Group 1:
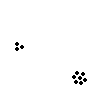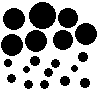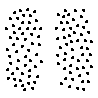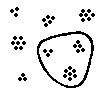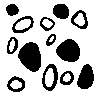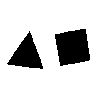
Group 2:
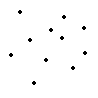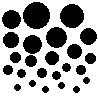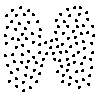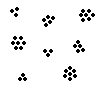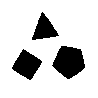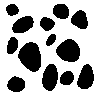
Rule separating the two groups: Two clearly separable groups vs. not so.
Concepts: cluster, feature_cluster
Comments: An image of this Bongard Problem will fit as a left example for itself.
Author: Aaron David Fairbanks